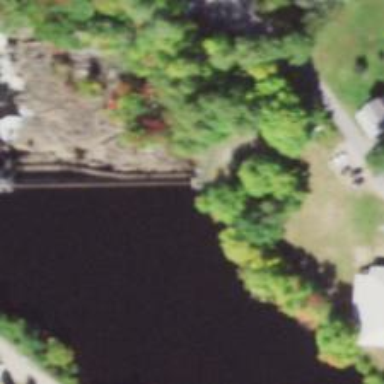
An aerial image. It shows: Dam along waterway.